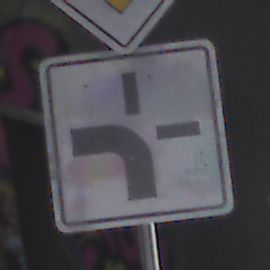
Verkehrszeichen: VerlaufVorfahrtsstrasse1
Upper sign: Vorfahrtsstrasse
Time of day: Midday
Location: Roofed (Special)
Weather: Overcast
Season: NotSpecified
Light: Natural